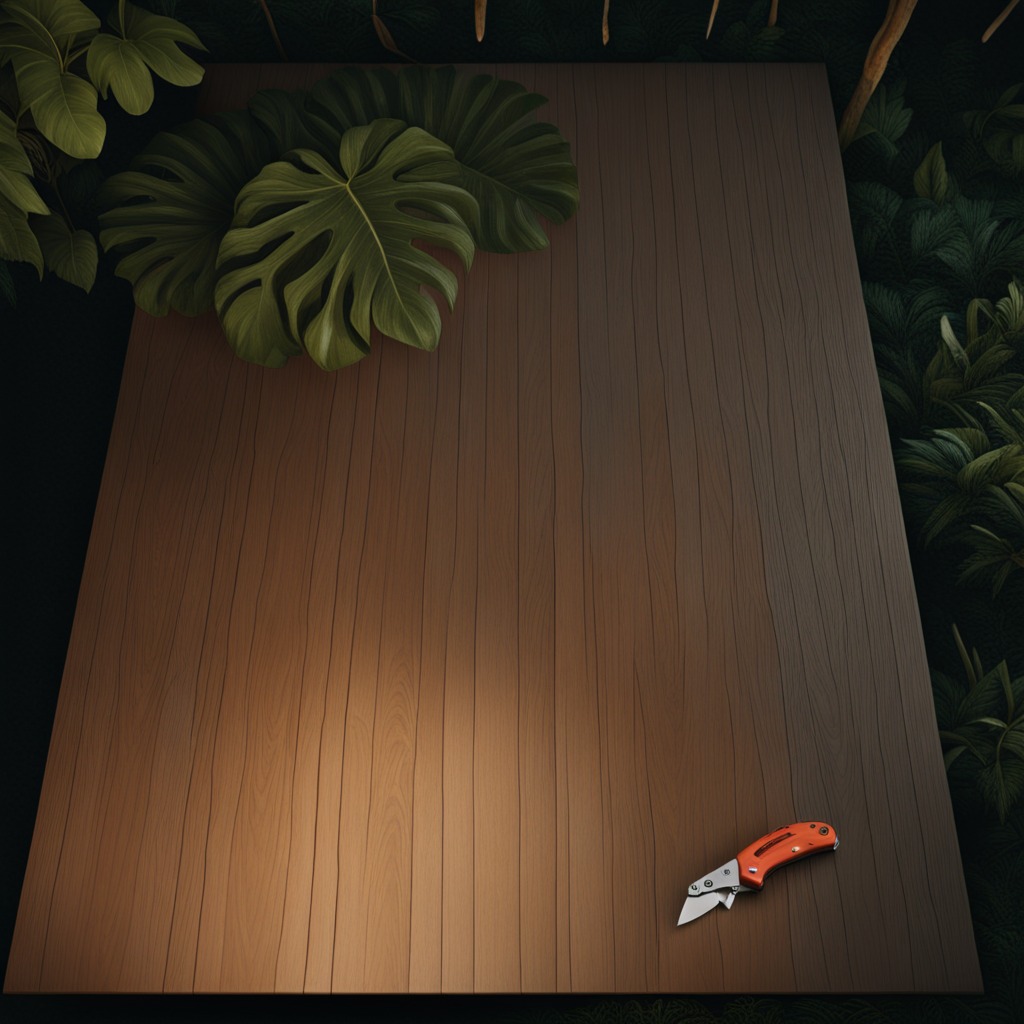
A utility knife lies on the wooden table in the jungle field workshop tent at night.